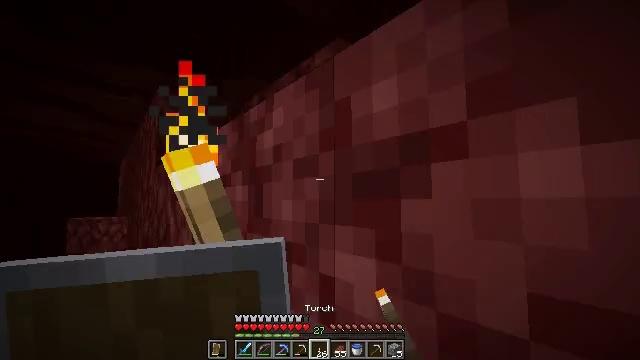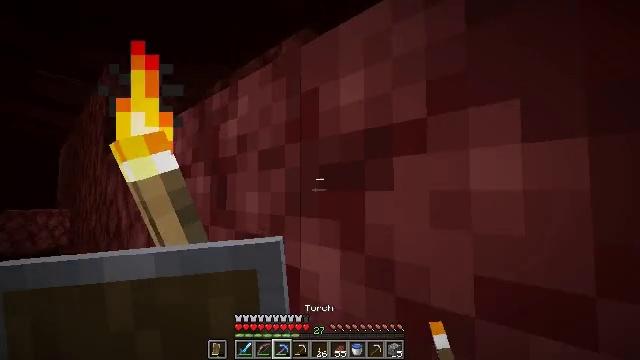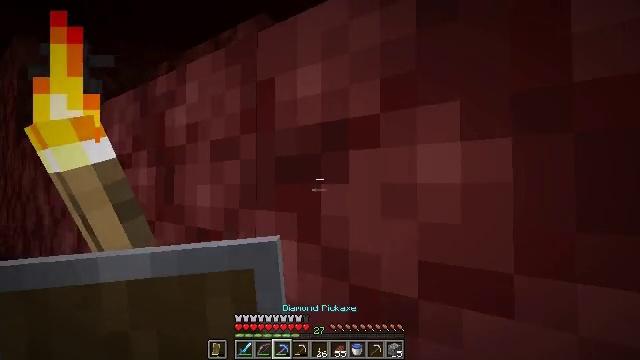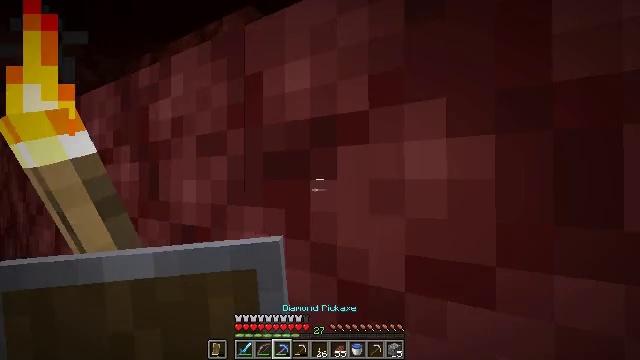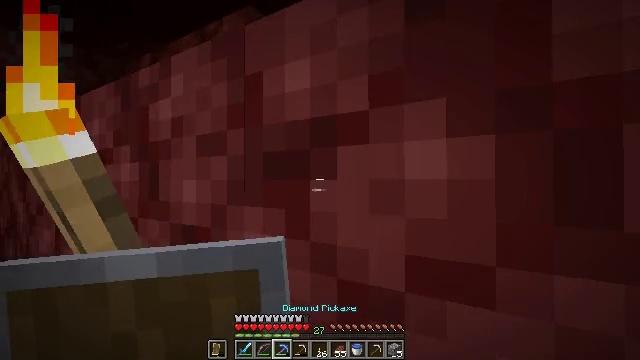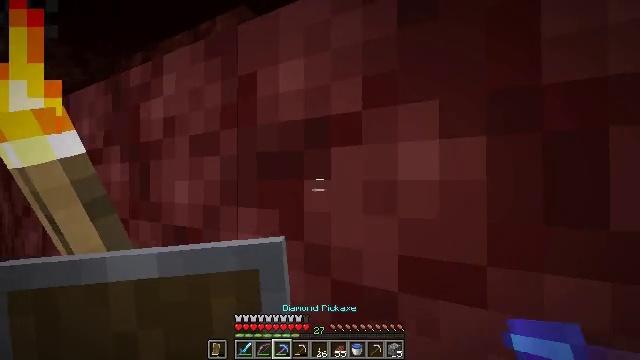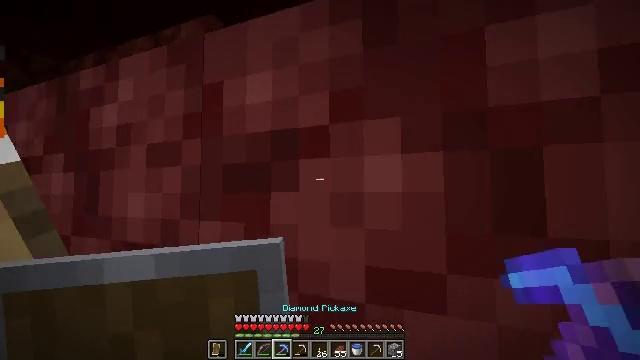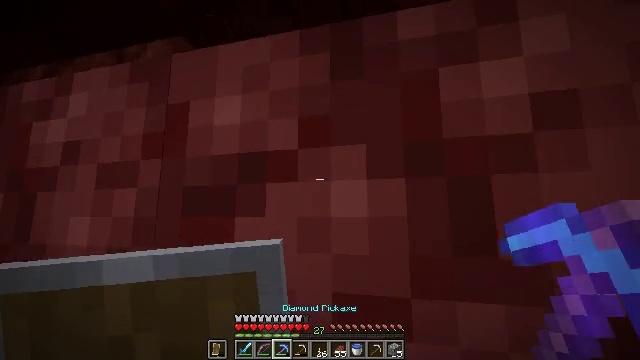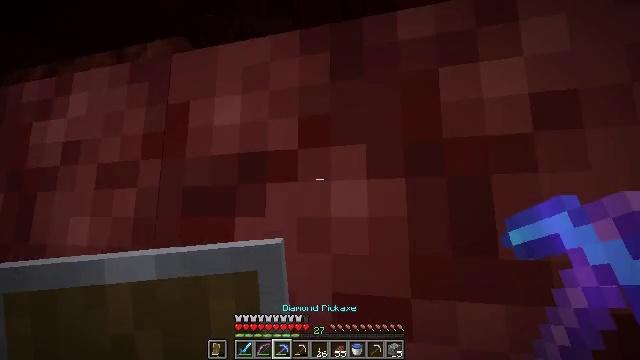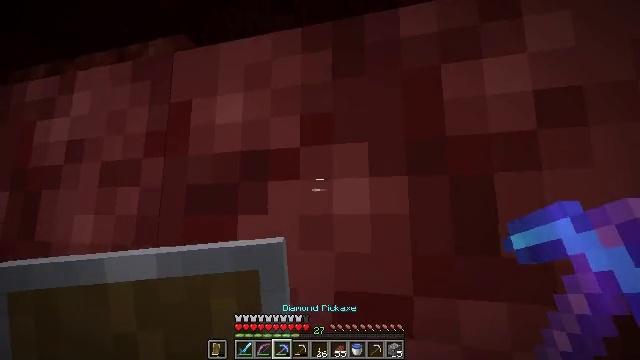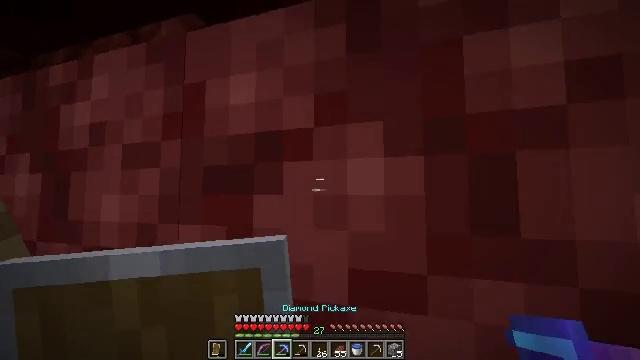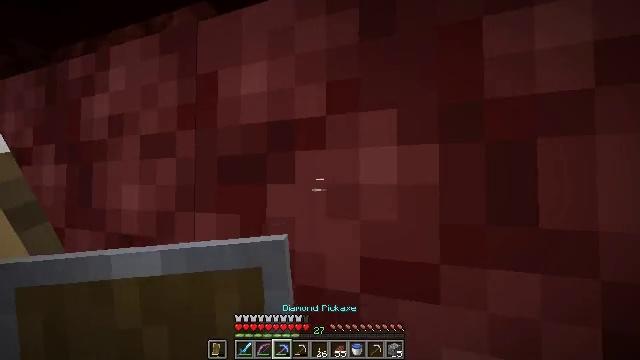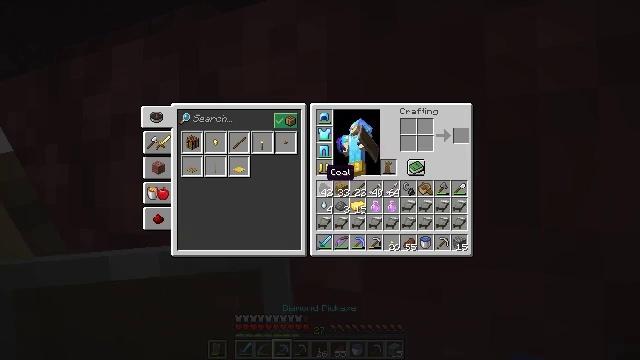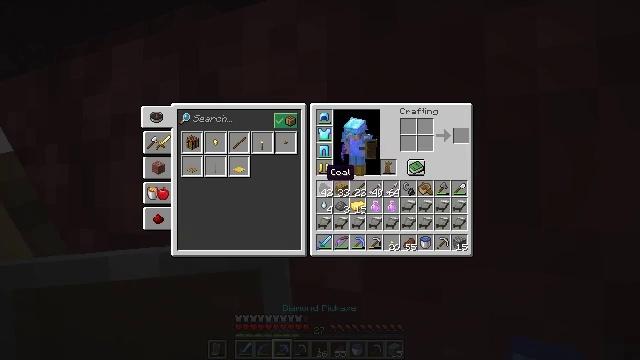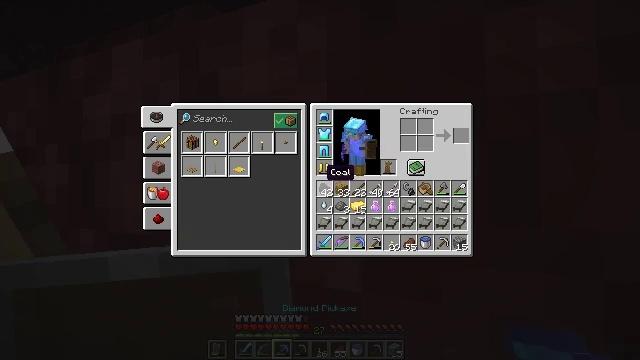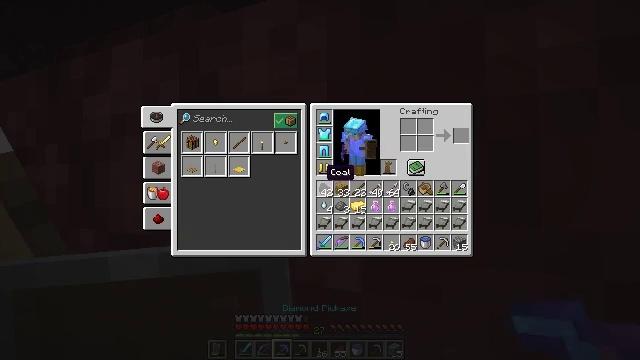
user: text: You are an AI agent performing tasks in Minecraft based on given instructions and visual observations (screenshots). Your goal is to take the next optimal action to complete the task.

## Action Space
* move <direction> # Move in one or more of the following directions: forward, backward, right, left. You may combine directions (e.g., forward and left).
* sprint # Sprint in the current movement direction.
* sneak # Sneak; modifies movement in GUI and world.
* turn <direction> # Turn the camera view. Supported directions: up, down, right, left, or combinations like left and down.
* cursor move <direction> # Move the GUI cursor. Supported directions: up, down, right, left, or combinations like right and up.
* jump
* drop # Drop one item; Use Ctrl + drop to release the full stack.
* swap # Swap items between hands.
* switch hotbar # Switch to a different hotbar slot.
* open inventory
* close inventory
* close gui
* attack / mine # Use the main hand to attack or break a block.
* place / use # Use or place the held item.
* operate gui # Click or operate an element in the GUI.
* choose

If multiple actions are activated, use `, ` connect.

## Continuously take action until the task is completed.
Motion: motion action
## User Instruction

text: Drop a light gray bed.
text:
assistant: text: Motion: turn right and down, switch to hotbar 3
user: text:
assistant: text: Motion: turn right and down, switch to hotbar 3
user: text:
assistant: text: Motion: turn right, switch to hotbar 3
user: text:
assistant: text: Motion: no_op
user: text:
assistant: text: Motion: turn right
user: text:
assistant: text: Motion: turn right and up
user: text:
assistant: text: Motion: turn right and up
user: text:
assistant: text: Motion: no_op
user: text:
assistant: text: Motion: no_op
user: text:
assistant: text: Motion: turn left and down
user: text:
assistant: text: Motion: turn left and down
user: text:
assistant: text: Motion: open inventory
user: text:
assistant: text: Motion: open inventory
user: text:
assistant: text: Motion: open inventory
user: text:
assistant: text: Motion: no_op
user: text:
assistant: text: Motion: no_op
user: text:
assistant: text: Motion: cursor move right
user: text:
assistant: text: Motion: cursor move right
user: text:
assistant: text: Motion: cursor move right and up
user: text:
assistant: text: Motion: no_op
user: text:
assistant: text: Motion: no_op
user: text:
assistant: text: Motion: no_op
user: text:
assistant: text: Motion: cursor move right
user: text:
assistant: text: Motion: no_op
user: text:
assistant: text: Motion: no_op
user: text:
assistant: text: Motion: no_op
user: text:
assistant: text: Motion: no_op
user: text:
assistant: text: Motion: no_op
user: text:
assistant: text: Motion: no_op
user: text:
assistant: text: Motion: cursor move left